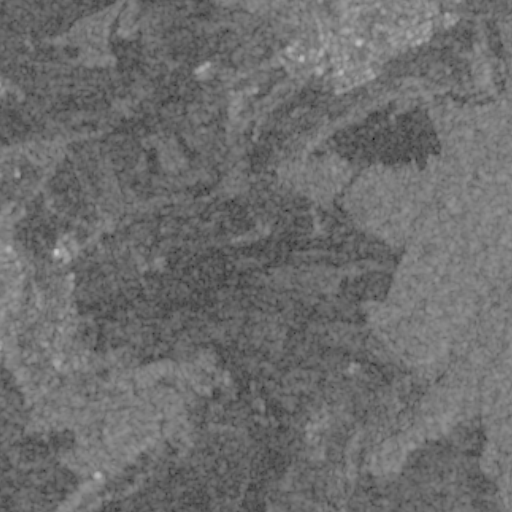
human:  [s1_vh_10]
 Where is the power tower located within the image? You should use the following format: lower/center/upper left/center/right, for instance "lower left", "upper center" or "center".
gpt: The power tower is located in the lower left of the image.
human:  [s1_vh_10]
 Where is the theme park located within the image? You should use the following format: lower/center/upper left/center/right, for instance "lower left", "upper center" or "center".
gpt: The theme park is located in the upper center of the image.
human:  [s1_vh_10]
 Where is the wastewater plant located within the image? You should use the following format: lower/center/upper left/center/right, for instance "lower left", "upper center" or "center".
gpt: The wastewater plant is located in the upper left of the image.
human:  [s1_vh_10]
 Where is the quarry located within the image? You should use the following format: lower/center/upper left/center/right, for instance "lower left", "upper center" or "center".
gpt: There is no quarry in the image.

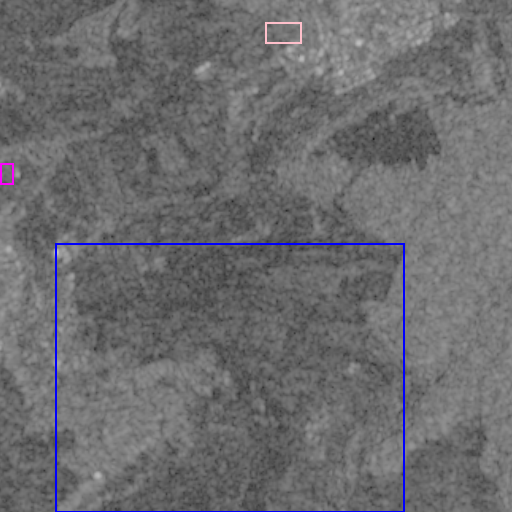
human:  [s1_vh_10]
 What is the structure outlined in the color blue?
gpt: The structure outlined in blue is a crop field.
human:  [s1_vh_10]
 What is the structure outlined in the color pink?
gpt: The structure outlined in pink is a park.
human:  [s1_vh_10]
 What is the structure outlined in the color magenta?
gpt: The structure outlined in magenta is a wastewater plant.
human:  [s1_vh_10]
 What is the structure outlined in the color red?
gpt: There is no red outline.